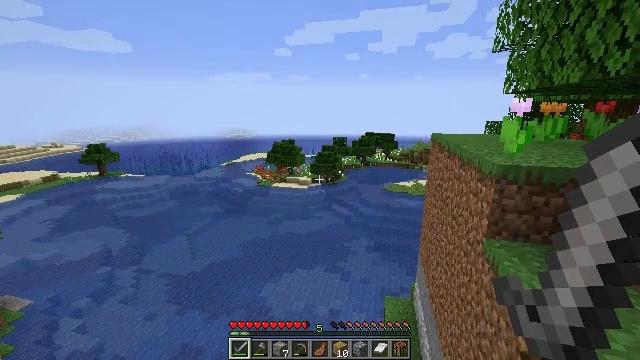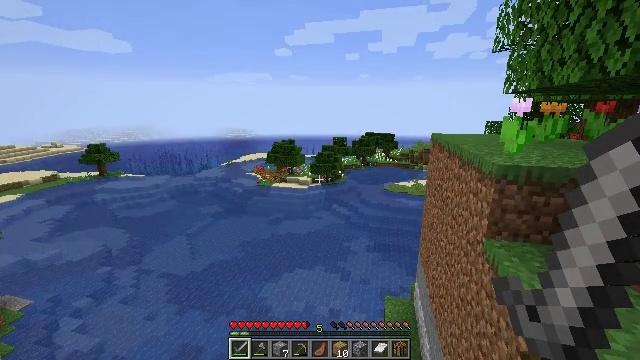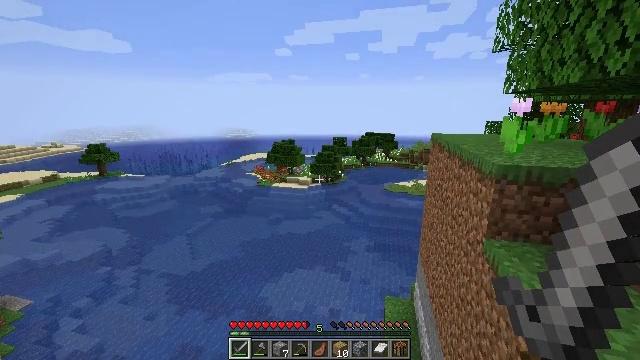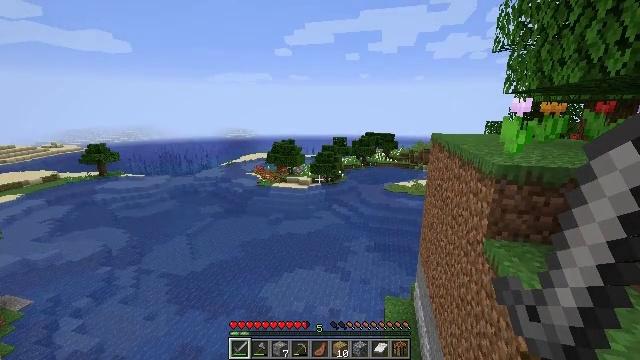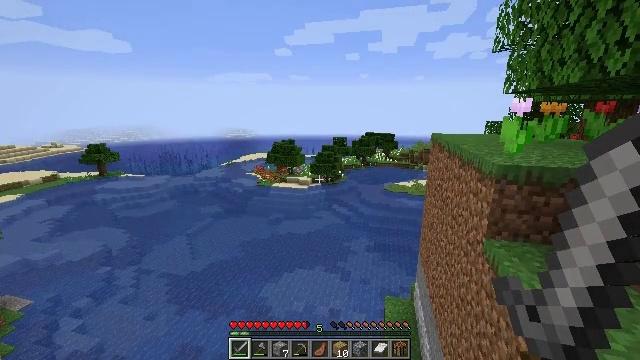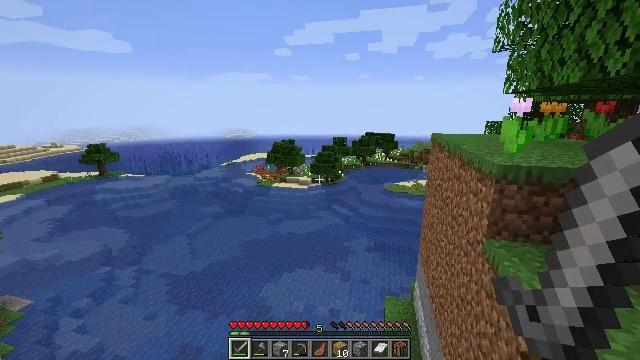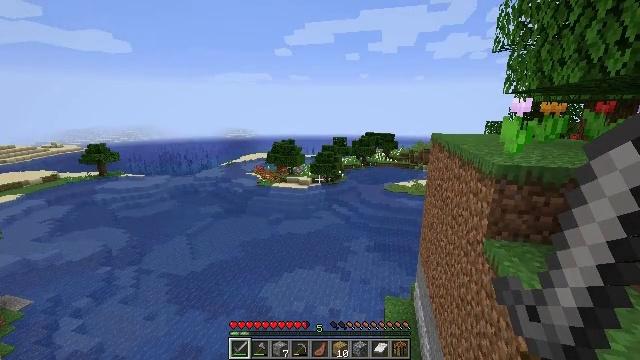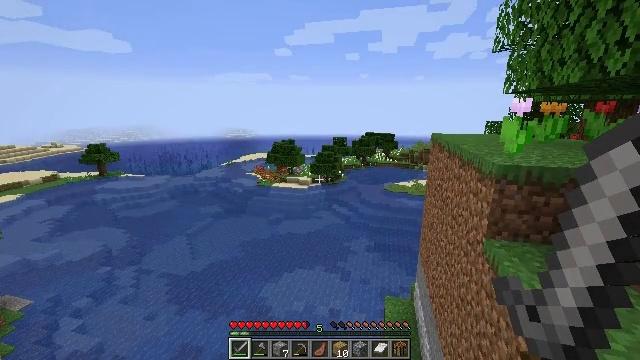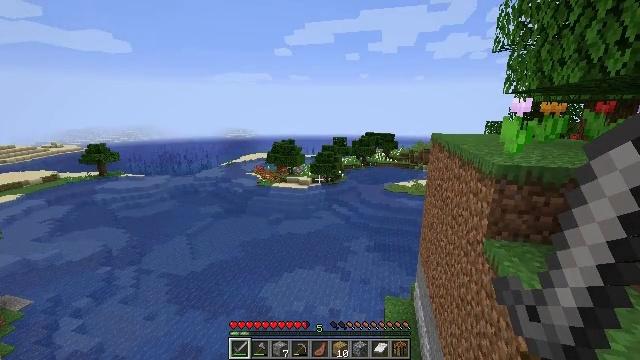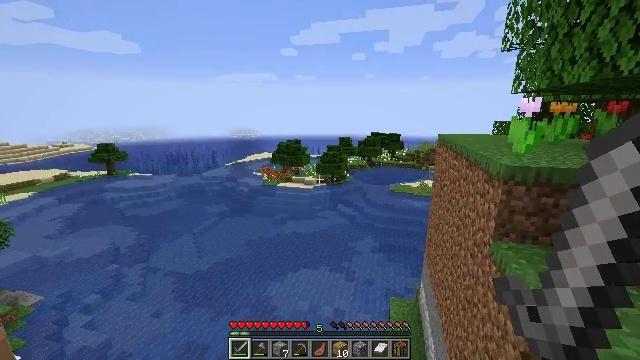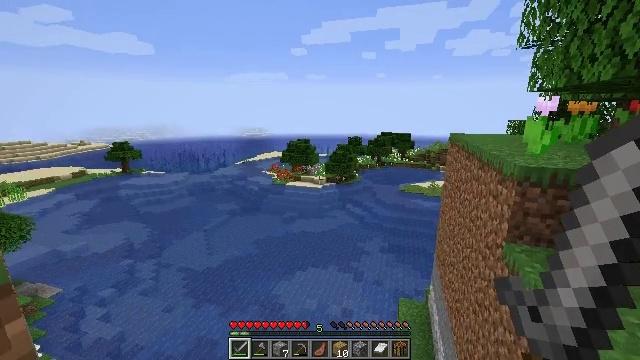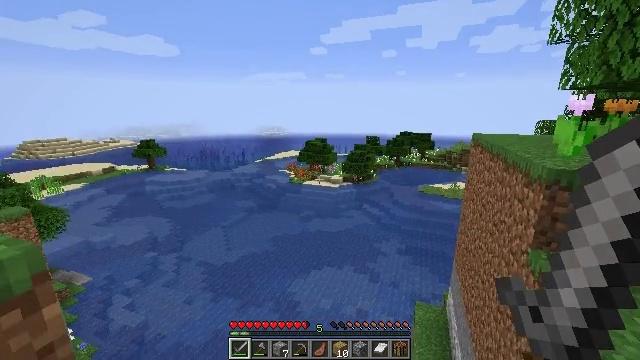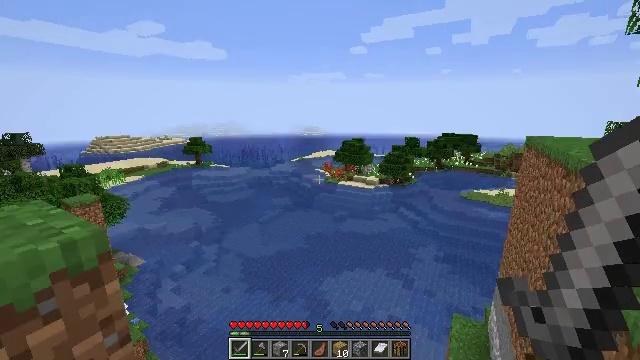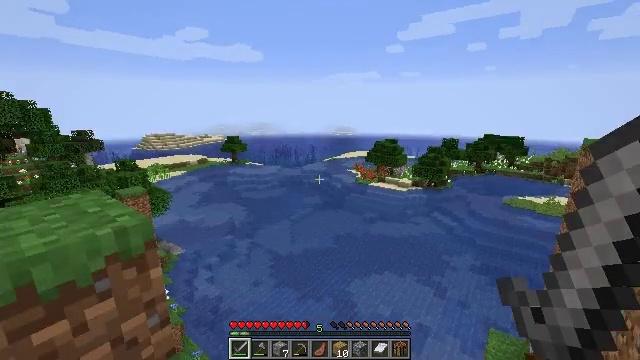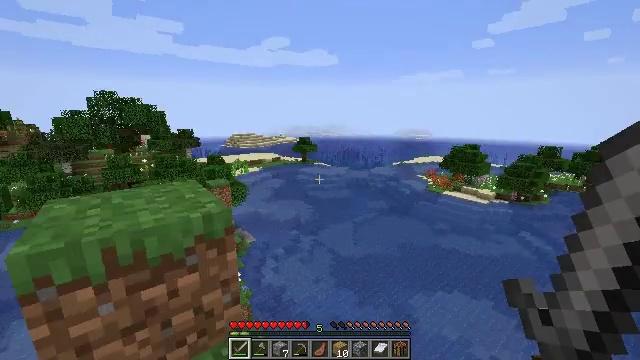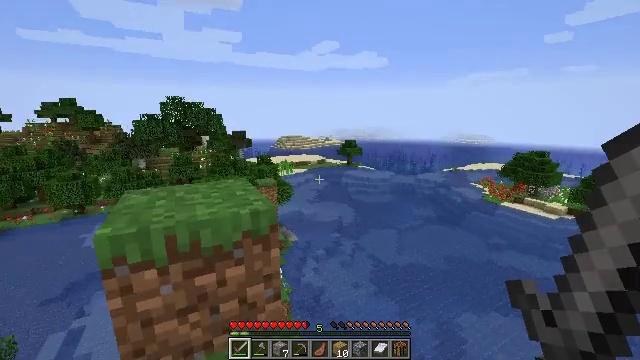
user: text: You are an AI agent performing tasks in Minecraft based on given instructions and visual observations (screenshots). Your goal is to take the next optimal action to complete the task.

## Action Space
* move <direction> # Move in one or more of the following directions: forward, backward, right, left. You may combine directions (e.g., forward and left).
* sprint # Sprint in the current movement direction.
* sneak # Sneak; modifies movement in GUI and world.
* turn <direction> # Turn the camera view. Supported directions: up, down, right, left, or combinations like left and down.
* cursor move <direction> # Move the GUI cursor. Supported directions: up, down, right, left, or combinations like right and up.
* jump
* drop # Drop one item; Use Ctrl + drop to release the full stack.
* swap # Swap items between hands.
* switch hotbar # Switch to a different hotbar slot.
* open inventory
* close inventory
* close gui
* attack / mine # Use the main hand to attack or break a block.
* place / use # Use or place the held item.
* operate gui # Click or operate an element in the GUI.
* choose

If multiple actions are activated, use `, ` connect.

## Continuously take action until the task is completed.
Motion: motion action
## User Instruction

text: Collect the rose bush for decoration.
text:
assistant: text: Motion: no_op
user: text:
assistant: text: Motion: no_op
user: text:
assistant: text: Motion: no_op
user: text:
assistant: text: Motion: no_op
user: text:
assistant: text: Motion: no_op
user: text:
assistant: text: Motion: no_op
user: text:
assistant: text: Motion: no_op
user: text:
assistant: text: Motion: no_op
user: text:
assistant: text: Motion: turn left
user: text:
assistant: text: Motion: turn left
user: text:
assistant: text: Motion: turn left
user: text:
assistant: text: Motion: turn left
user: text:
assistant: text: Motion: turn left
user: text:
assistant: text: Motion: turn left
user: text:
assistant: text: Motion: turn left
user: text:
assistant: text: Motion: turn left
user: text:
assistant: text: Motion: turn left
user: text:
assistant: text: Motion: turn left
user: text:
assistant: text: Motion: turn left
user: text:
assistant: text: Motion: no_op
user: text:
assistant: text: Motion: turn left
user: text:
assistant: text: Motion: turn left
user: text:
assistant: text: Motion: turn left and down
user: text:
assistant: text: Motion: turn left and down
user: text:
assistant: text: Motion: turn left and down
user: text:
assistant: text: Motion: turn left and down
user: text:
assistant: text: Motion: turn left and down
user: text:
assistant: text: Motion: turn left
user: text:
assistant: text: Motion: turn left
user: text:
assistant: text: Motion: no_op